Field crop: maize
Growth stage: 1
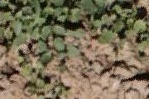
Species: convolvulus